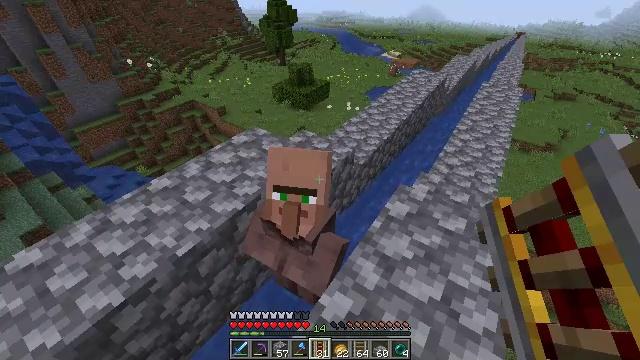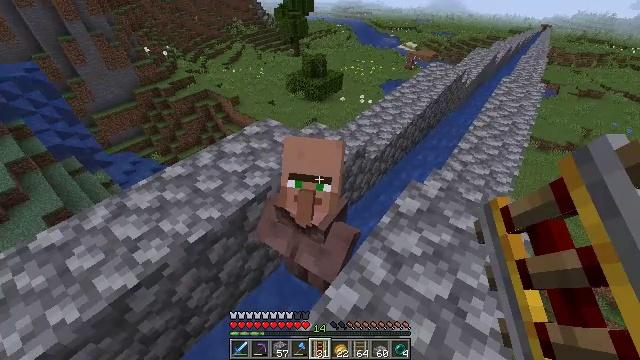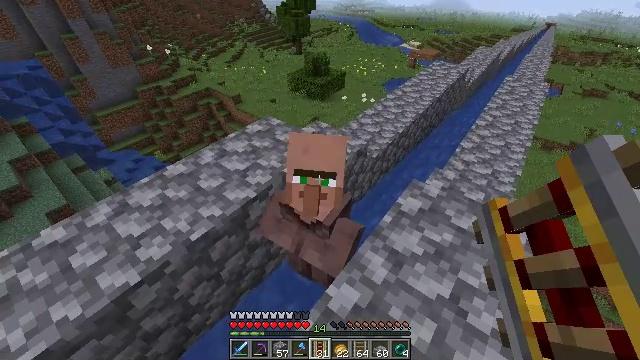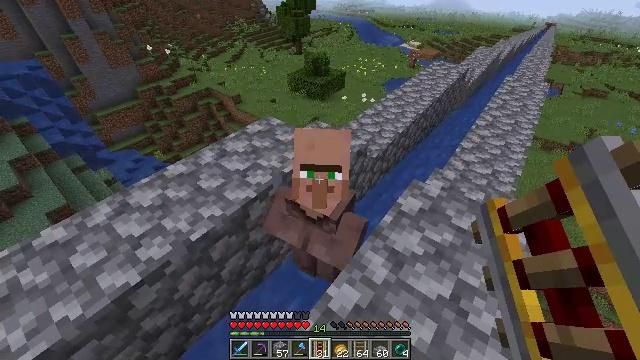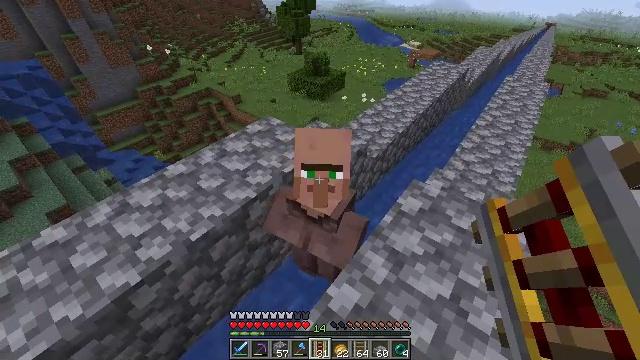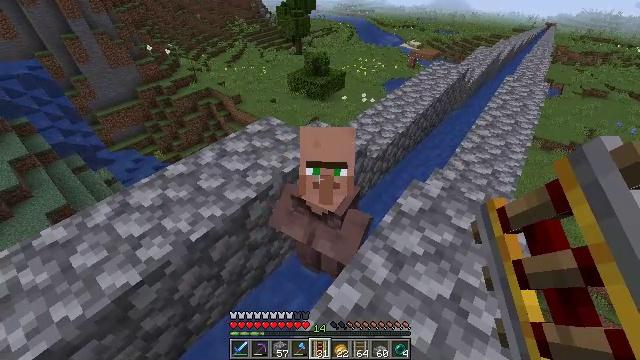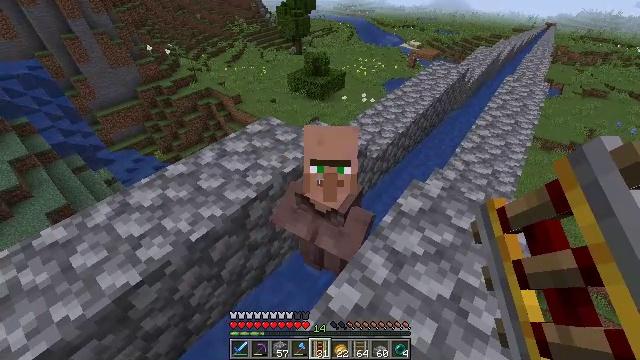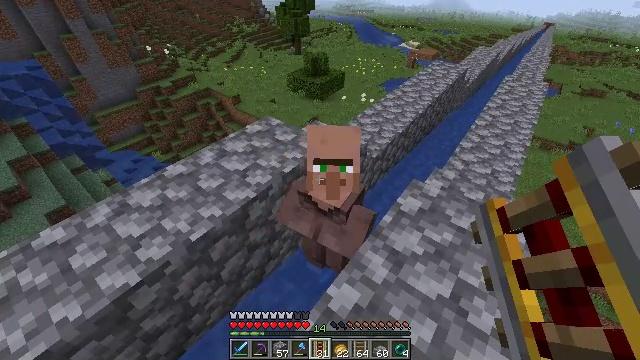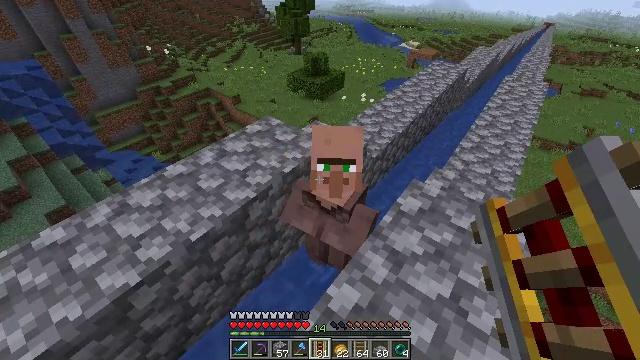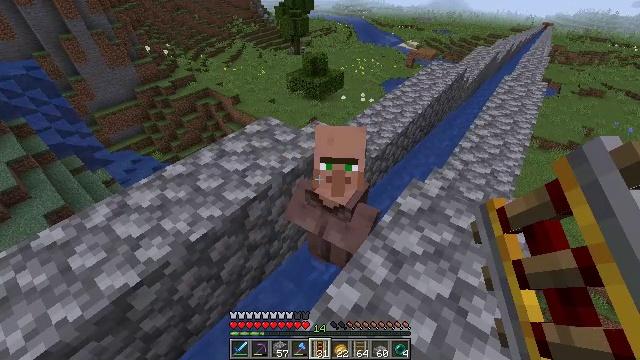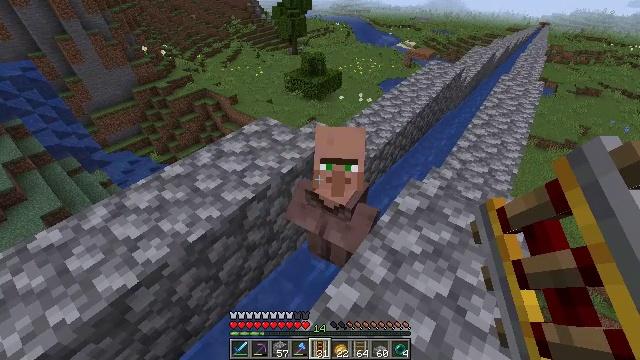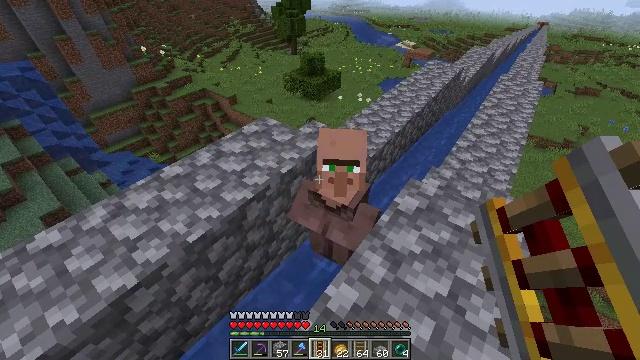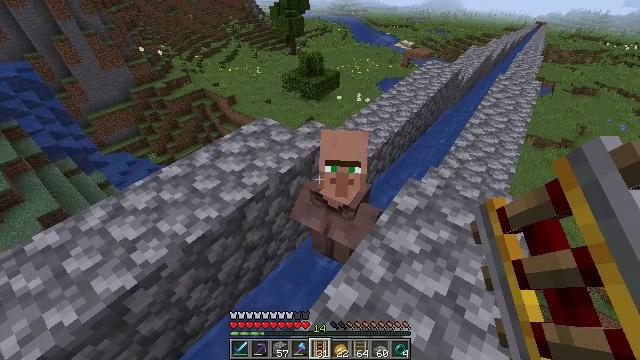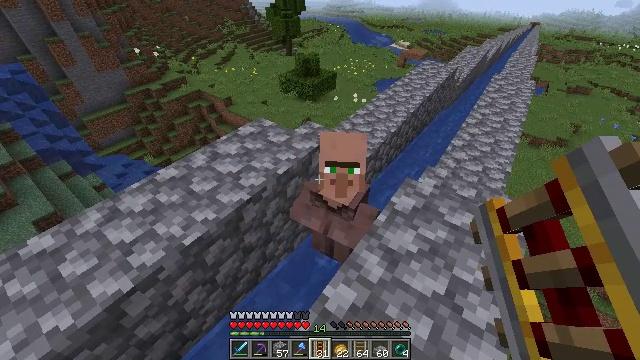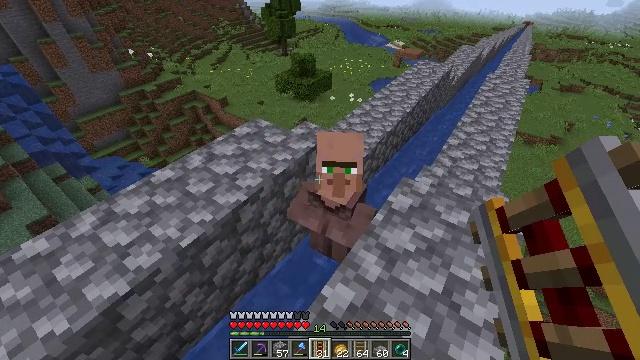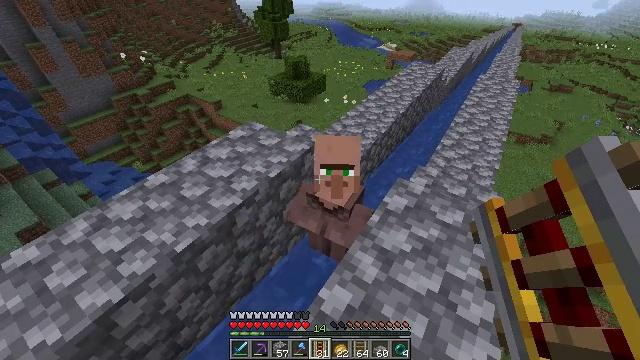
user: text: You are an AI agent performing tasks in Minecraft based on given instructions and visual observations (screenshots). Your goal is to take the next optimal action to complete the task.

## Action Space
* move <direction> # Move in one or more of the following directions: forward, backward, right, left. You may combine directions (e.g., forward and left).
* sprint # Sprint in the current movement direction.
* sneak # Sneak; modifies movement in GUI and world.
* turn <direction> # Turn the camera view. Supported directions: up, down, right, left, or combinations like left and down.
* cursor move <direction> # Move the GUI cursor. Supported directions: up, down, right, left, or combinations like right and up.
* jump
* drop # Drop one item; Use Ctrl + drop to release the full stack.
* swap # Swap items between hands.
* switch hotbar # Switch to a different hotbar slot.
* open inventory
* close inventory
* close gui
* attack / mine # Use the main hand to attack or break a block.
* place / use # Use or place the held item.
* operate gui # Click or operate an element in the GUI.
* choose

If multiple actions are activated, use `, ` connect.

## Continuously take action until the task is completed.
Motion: motion action
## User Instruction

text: Break the dirt block.
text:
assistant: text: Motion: turn left and down
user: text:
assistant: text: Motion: no_op
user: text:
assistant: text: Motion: no_op
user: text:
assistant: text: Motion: no_op
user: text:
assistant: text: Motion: no_op
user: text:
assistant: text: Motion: no_op
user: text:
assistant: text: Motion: no_op
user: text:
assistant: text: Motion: no_op
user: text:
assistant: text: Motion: no_op
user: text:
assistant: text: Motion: no_op
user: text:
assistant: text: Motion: no_op
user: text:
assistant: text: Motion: no_op
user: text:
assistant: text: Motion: no_op
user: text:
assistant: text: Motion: no_op
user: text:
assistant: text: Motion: turn right
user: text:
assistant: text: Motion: turn right
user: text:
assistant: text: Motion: turn right
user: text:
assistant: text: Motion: turn right
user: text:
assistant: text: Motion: turn right
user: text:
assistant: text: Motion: no_op
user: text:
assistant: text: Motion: no_op
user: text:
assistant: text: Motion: no_op
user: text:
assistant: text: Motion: no_op
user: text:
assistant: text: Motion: turn right
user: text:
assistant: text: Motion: turn right
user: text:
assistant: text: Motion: turn right
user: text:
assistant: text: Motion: turn right
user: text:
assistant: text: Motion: turn right
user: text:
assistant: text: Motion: turn right
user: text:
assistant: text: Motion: turn right